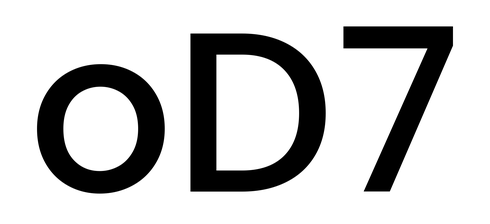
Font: Poppins-Medium